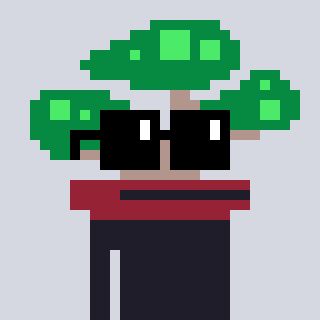
a pixel art character with square black sunglasses, a bonsai-shaped head and a red-colored body on a cool background